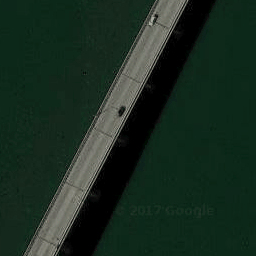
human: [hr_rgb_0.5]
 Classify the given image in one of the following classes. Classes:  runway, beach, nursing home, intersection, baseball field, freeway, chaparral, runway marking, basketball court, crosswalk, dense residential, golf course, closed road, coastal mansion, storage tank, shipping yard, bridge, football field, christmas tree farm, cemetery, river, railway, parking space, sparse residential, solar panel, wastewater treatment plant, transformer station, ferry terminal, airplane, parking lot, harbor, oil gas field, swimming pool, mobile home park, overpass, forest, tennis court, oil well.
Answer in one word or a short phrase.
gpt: bridge